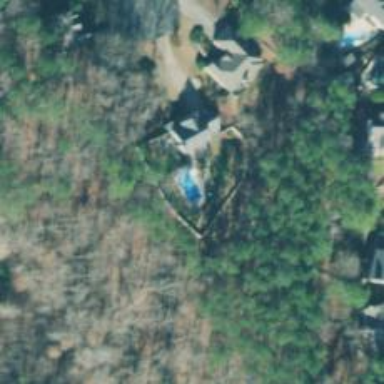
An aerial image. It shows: Swimming pool located in leisure land.